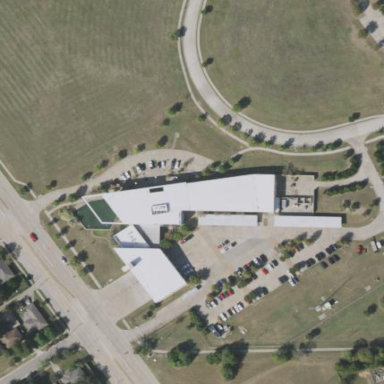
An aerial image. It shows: Civic building serving as police station.